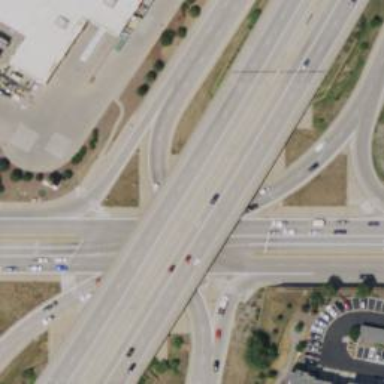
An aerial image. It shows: Bridge on trunk expressway.